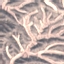
Land use / land cover class: HerbaceousVegetation